Question: I have a TextBox in my ASP.NET page. A javascript function is triggered when the value inside the textbox is changed.
Any idea why I get this error?
Error:
> 0x800a138a - JavaScript runtime error: Function expected

ASP.NET code:
'''
<asp:TextBox ID="entryRates" Width="80" onChange="return showAlert(this);" runat="server" CssClass="TextBox" />
'''
JS code:
'''
<script type ="text/javascript" >
function showAlert(obj)
{
if (document.getElementById("rType").value!="HLDR")
{
iput = obj;
//numberic value (positive or negative)
if (isNaN(iput.value))
{
alert("The entered rate is not a number");
return false;
}
//today's rate
tdrate=iput.value
//yesterday rate
if (document.all.item("rType").value!="OTHR")
{
ydrate = iput.parentElement.parentElement.childNodes(2).firstChild.innerText;
}
else
{
ydrate = iput.parentElement.parentElement.childNodes(4).firstChild.innerText;
}
//alert ("yesterdaycode = "+ydrate);
trptg = 1.25 //thresholdPercent
//alert("thresholdPercent = "+trptg);
if (tdrate.length == 0)
{
tdrate=0
}
if (ydrate.length == 0)
{
ydrate=0
}
totchg = (((tdrate / ydrate) - 1) * 100)
if (totchg < 0)
{
totchg = (totchg * -1)
signchg=1
}
else
{
totchg = totchg
signchg=0
}
if (totchg != 100 & totchg > trptg)
{
if (signchg==0)
{var s = "" + Math.round(totchg * 100) / 100}
else
{var s = "-" + Math.round(totchg * 100) / 100}
alert("% Change = "+s)
}
}
}
</script>
'''
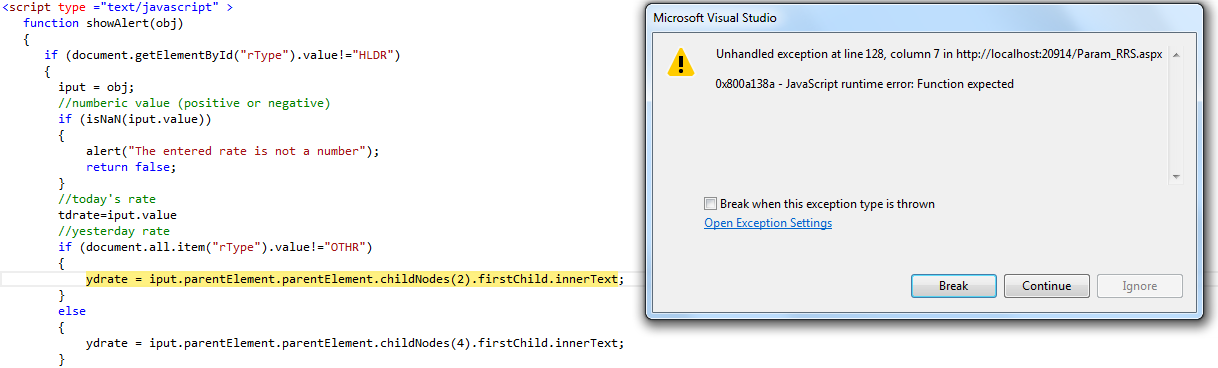
Answer: '.childNodes' is an "array-like object". One accesses its elements via square brackets:
'''
ydrate = iput.parentElement.parentElement.childNodes[2].firstChild.innerText;
'''
---
Side note: Don't use 'document.all'. It's a proprietary extension. Use a standard method, such as 'document.getElementById()', as you're already doing at the top of your function.